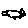
Label: cat